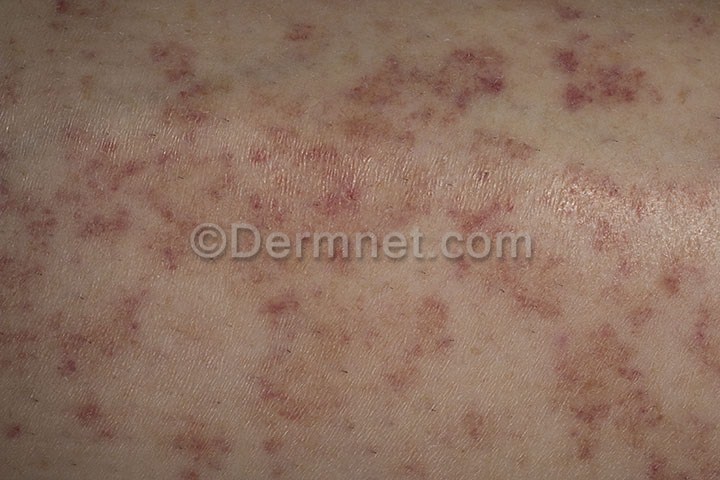
Disease: Vasculitis Photos